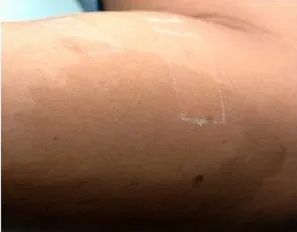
Cafe-au-lait macules.
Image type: medical_photograph (skin_photograph)